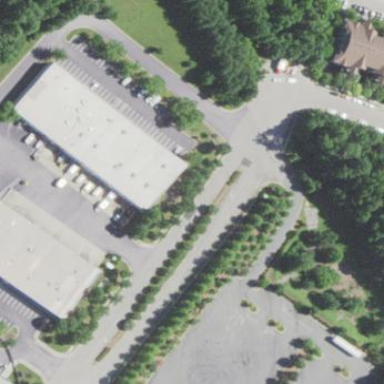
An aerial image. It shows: Commercial building.